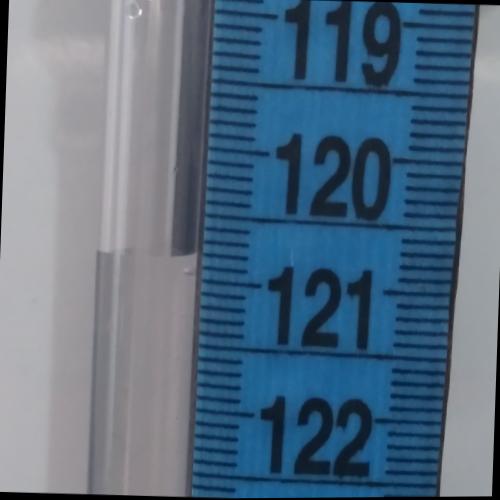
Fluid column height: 120.8 cm